Question: I wish to do a search box just like this:

Analyzing the code, I saw that it uses a image as background and repeats it horizontally.
But I have no idea on how will I transform this as a input field.
Please help me?
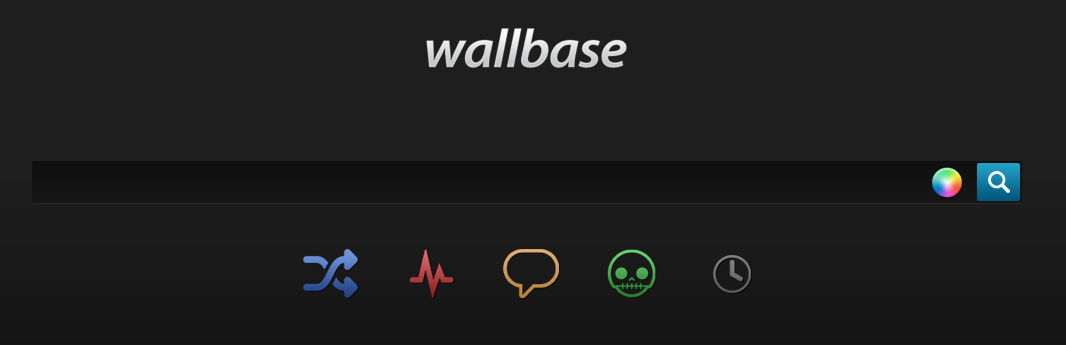
Answer: you can do it in css, let's say you have the html code:
'''
<input type="text" name="searchBar" />
'''
and than you can add the style in the css stylesheet, like:
'''
input {
background-image: url('photo.jpg');
background-repeat: repeat-x;
}
'''
or you can add an id to the html input tag and target it in css by it's id.
if you have more questions just ask and the stack community will be glad to help.
also i recommend to check this link -> <URL>